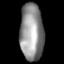
Tissue: lung
Cell type: Endothelial cells
Senescence score: 0.5477
Nuclear area (px): 1310
Mean DAPI intensity: 145.222